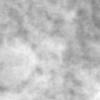
Label: no_change